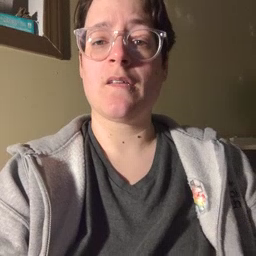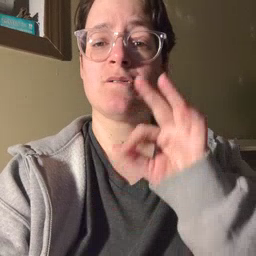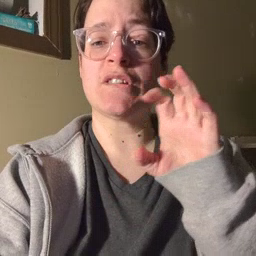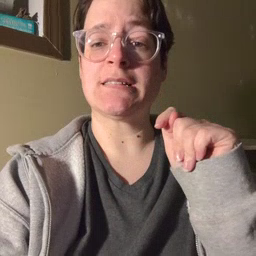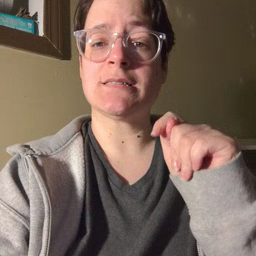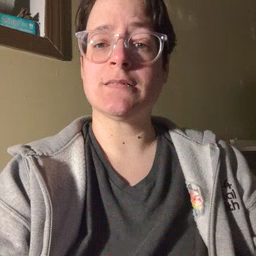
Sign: feet